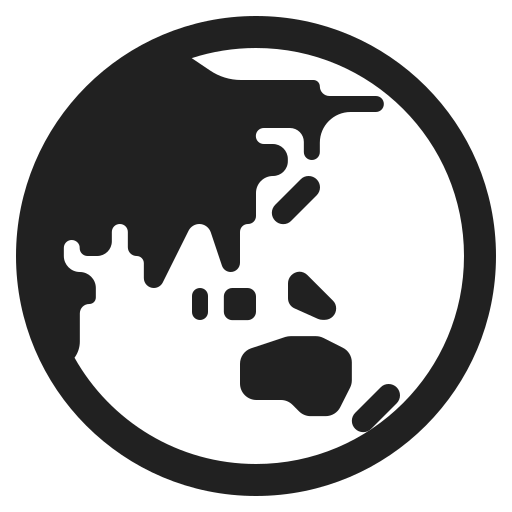
globe showing asia australia high contrast